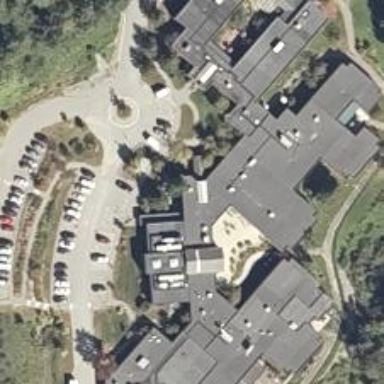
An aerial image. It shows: Nursing home.